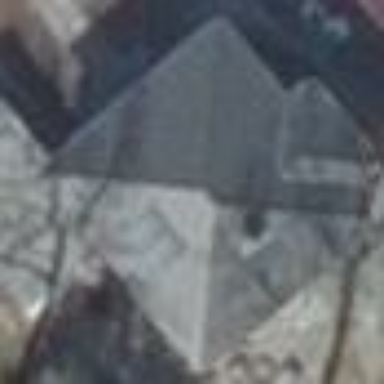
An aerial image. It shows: Detached building with pyramidal roof shape.